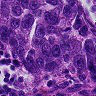
Metastatic tissue present: yes